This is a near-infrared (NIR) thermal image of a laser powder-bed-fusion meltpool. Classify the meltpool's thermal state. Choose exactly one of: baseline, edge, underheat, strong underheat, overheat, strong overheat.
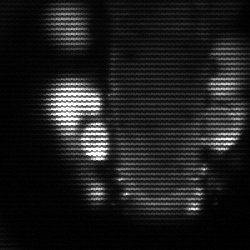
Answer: strong underheat